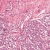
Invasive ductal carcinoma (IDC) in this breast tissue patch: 0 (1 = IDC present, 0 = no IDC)